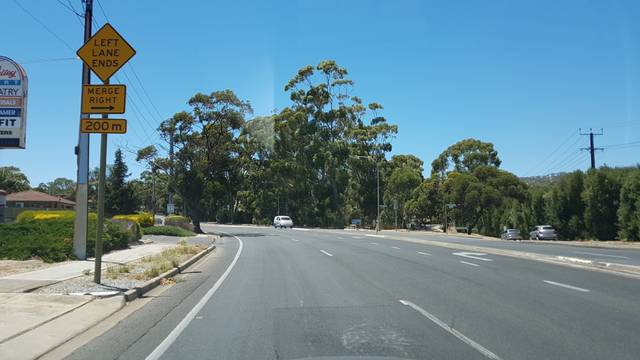
Region: Australia
Coordinates: -34.843, 138.705